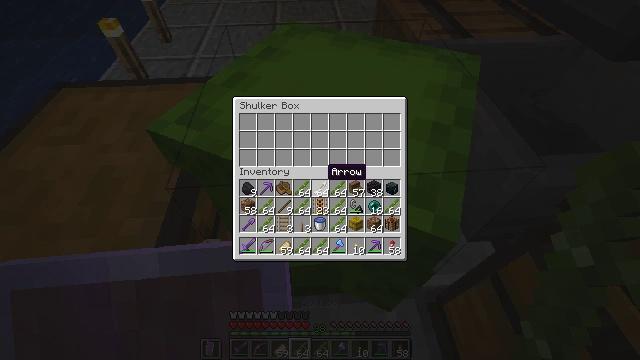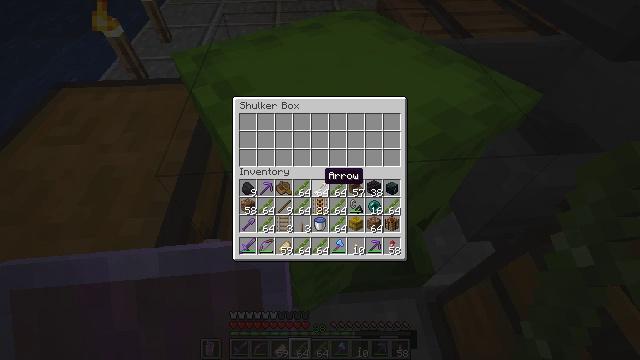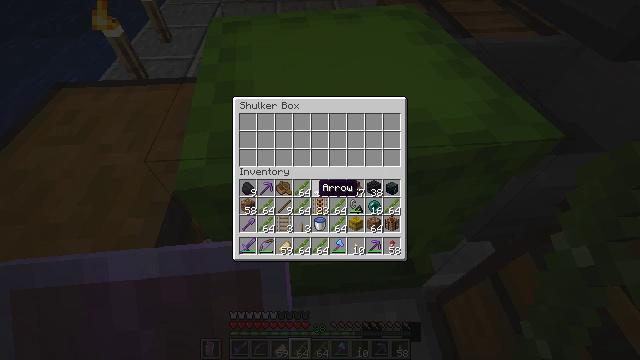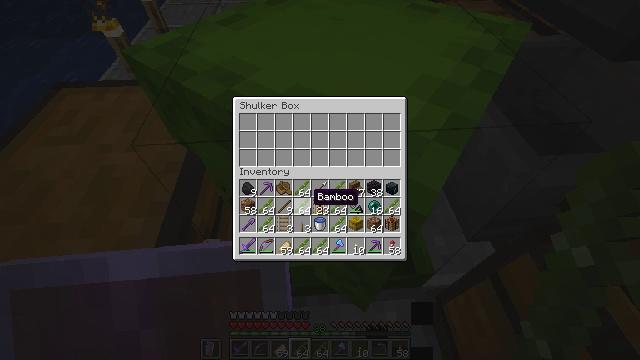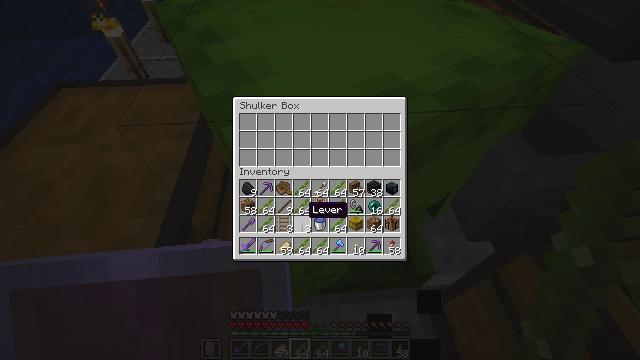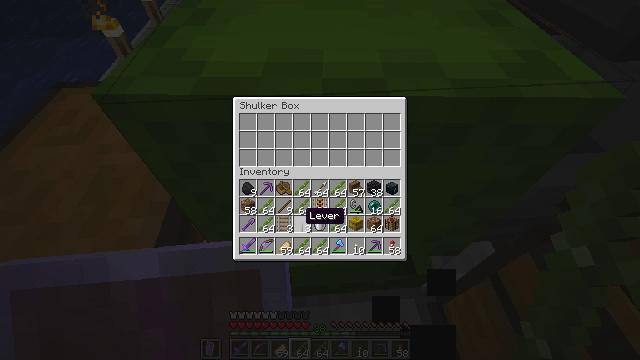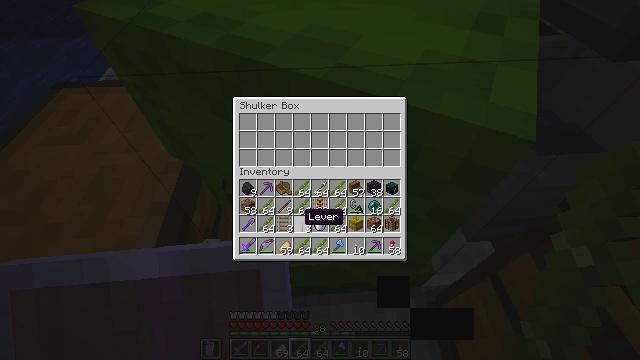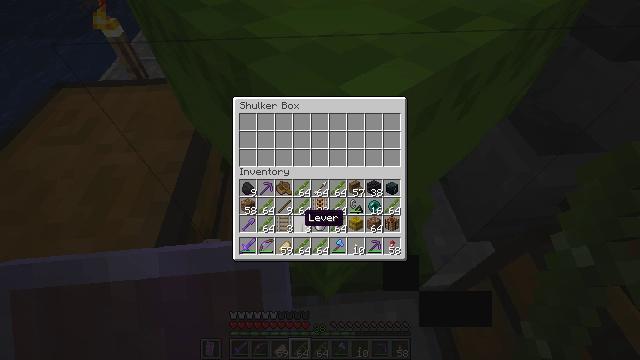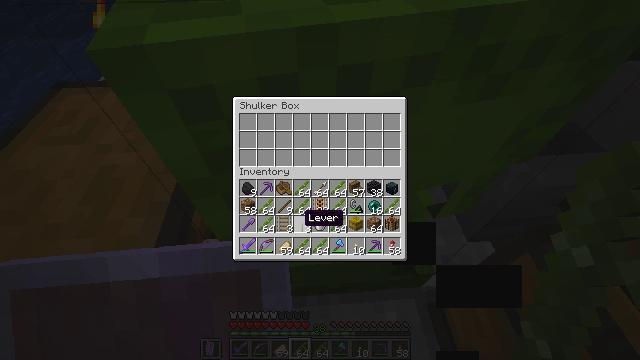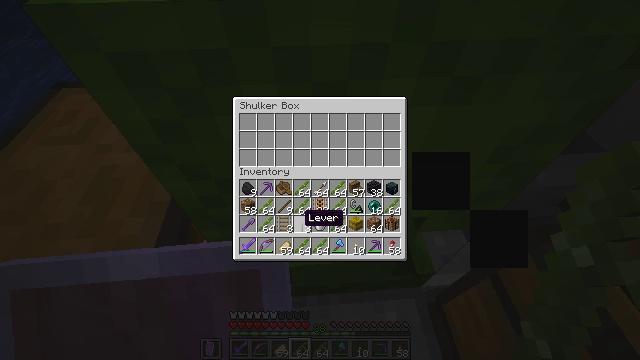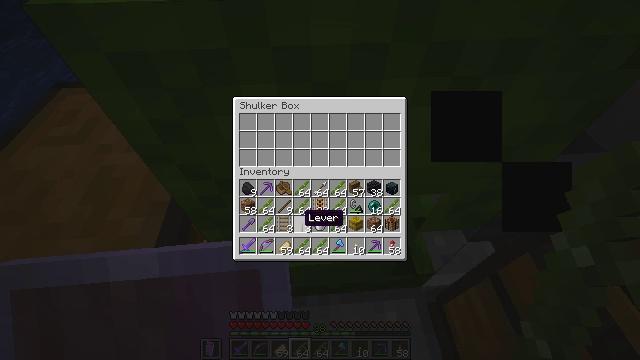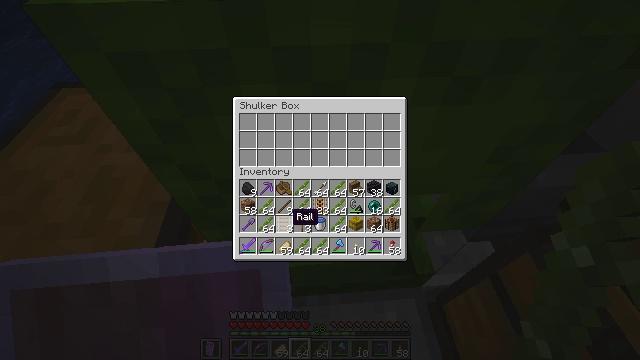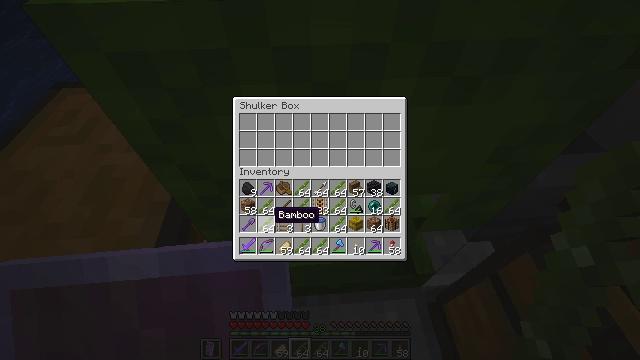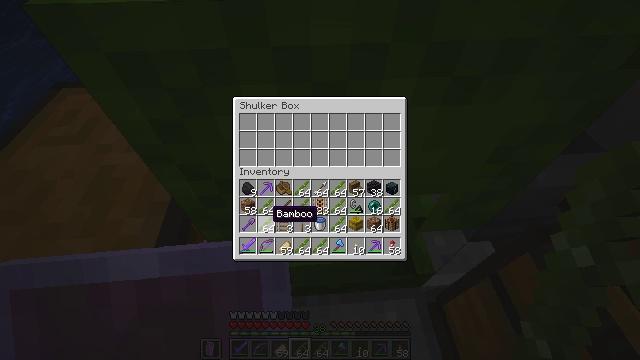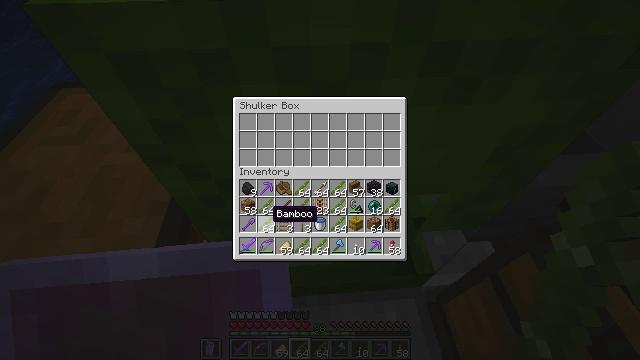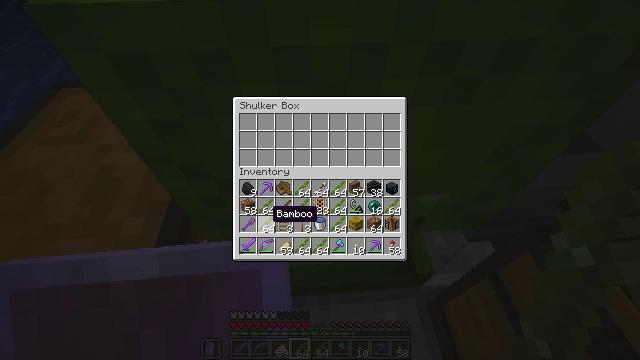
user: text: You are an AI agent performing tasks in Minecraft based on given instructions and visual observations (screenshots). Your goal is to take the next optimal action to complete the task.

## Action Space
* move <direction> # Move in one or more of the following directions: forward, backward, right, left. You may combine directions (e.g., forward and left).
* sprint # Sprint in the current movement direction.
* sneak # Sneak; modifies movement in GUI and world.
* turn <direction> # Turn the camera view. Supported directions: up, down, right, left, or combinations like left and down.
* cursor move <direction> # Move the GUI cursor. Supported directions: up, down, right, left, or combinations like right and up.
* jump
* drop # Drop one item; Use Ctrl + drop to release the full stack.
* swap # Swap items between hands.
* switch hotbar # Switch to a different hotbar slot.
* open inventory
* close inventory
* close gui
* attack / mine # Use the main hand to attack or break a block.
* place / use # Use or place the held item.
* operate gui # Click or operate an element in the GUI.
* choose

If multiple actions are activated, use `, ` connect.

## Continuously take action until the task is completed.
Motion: motion action
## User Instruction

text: Break the lime shulker box to relocate it.
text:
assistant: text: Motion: no_op
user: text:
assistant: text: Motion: turn down
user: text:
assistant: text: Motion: turn down
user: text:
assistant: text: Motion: turn down
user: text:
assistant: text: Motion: no_op
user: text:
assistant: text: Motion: no_op
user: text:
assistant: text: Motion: no_op
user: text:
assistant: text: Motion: no_op
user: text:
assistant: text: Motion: no_op
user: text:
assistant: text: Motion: no_op
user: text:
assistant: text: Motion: turn left
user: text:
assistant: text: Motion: turn left
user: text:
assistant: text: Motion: no_op
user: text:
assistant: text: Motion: no_op
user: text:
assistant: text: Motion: no_op
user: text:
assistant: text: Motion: no_op
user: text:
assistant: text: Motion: attack / mine
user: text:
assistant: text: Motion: attack / mine
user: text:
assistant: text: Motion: attack / mine
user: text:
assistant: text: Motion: attack / mine
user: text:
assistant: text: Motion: no_op
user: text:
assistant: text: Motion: turn up
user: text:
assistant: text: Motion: no_op
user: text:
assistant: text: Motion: sneak
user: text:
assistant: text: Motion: sneak
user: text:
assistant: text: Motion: sneak
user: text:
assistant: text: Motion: sneak
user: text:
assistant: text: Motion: sneak, attack / mine
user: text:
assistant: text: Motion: sneak, attack / mine
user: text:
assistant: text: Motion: sneak, attack / mine